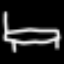
Label: bed